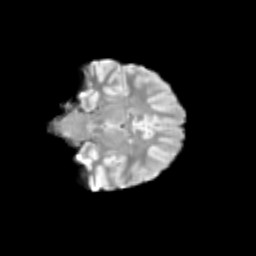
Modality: T2w
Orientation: coronal
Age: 13
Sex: female
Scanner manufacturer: siemens
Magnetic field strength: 3 T
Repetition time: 3.8 s
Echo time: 0.07 s